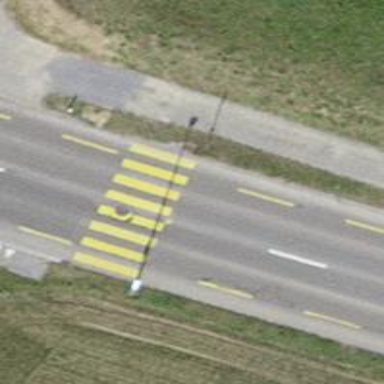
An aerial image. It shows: Uncontrolled crossing with pedestrian island.